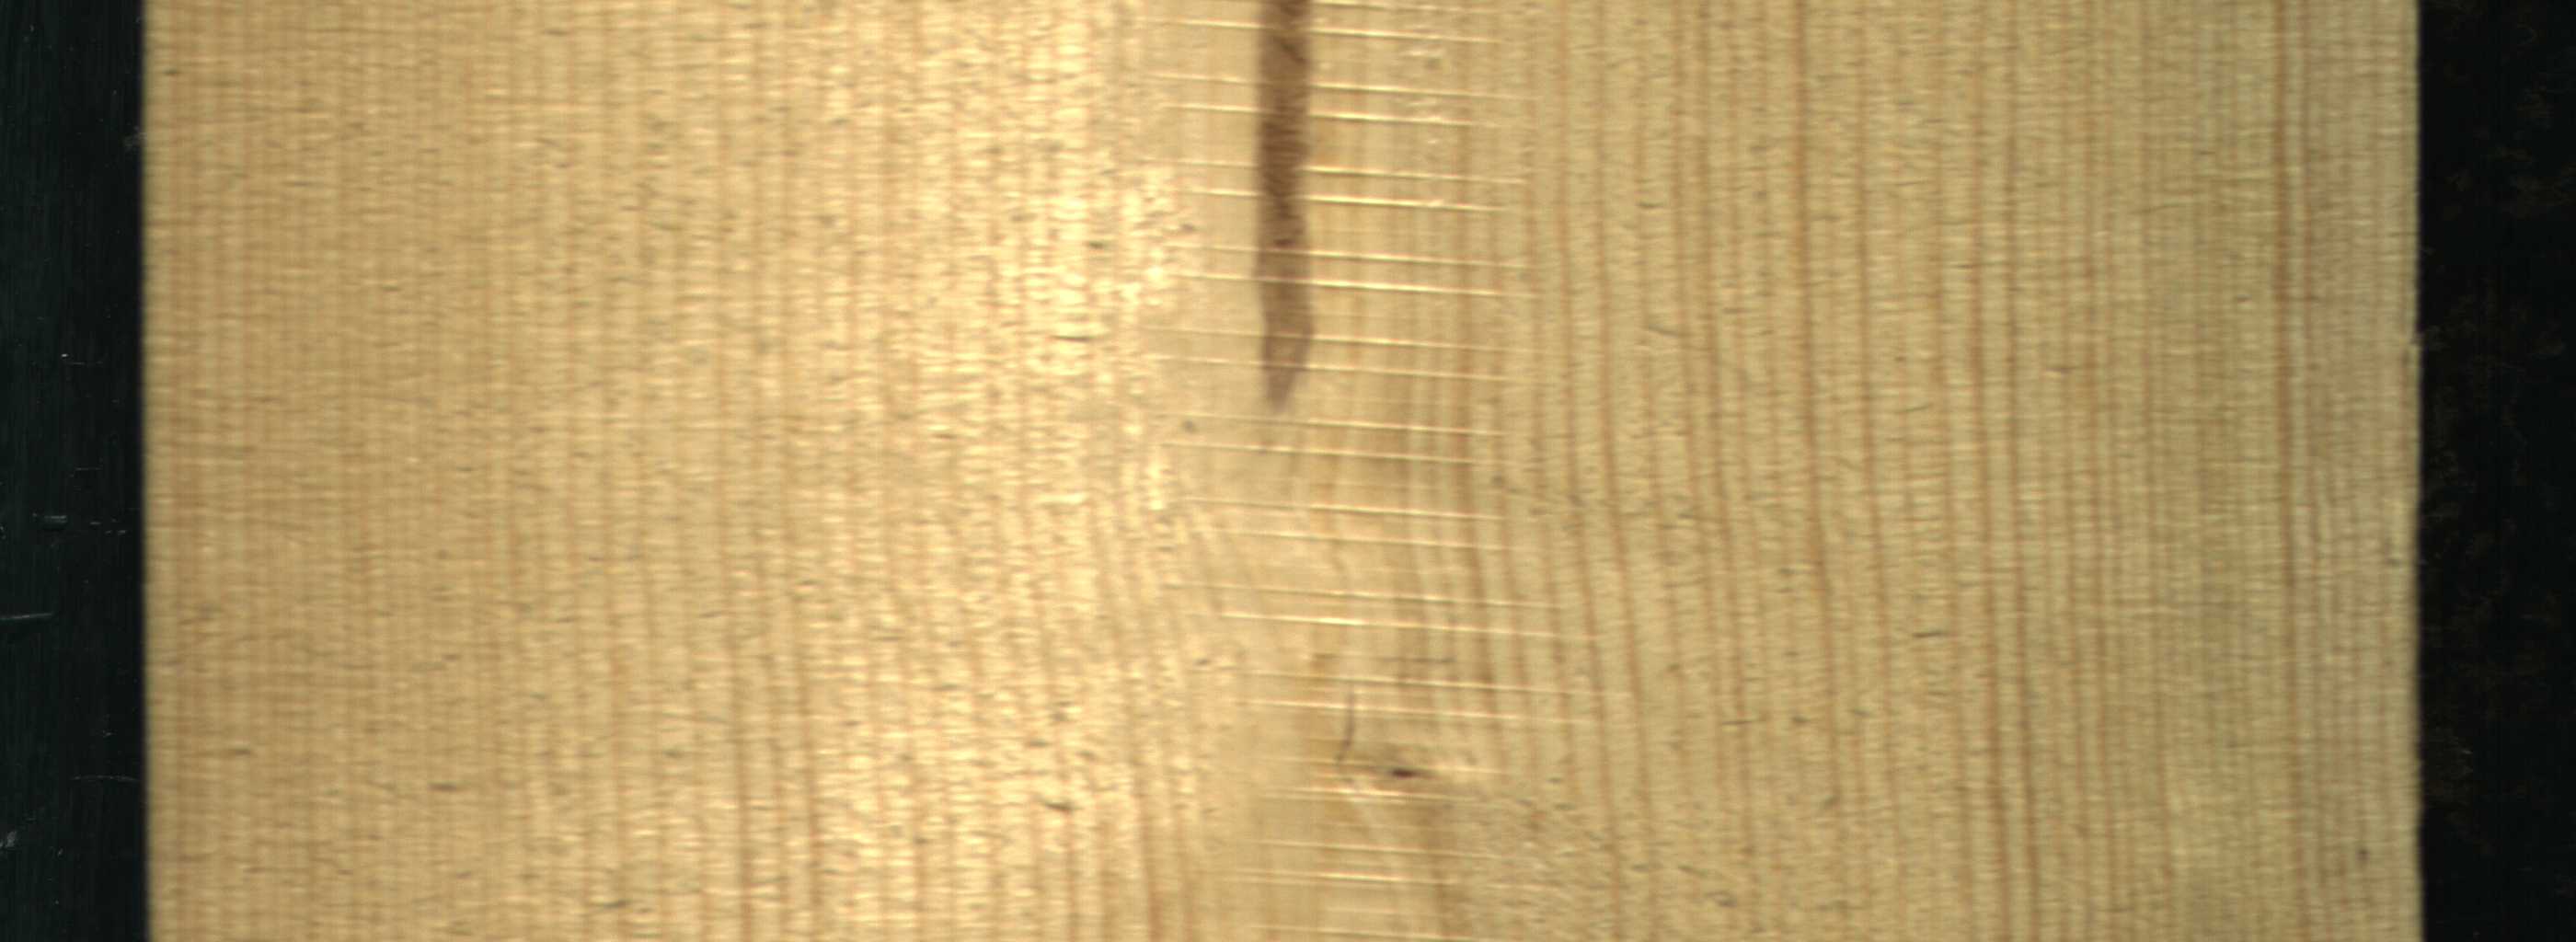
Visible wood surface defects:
Marrow